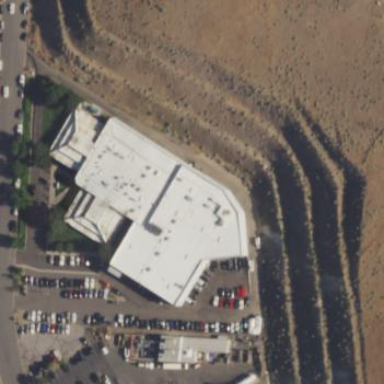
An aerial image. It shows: Commercial building.